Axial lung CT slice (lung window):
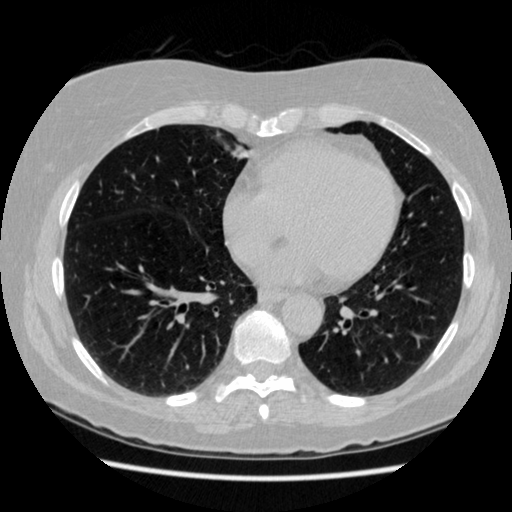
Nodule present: no